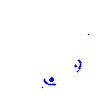
Particle: kaon